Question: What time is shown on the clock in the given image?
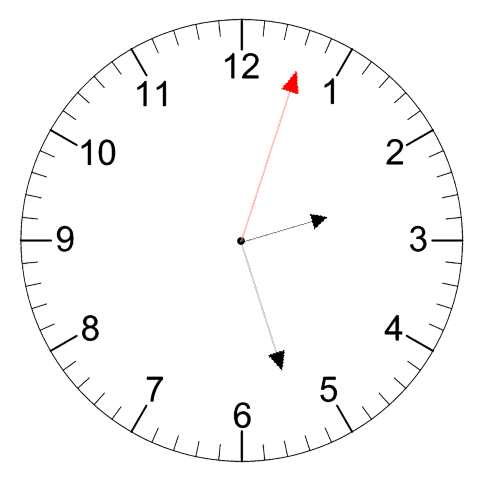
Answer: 02:27:03